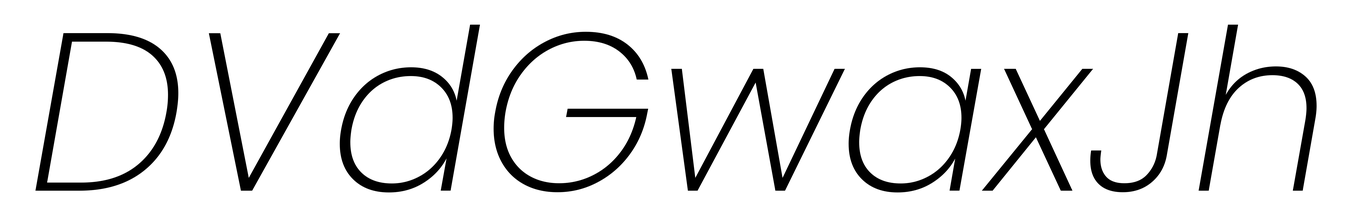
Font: Poppins-ExtraLightItalic